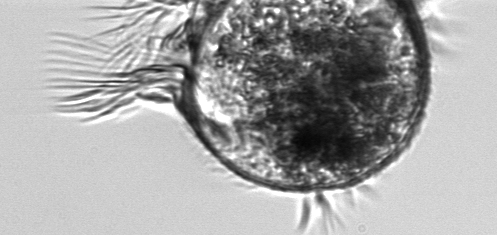
Label: Pelagostrobilidium